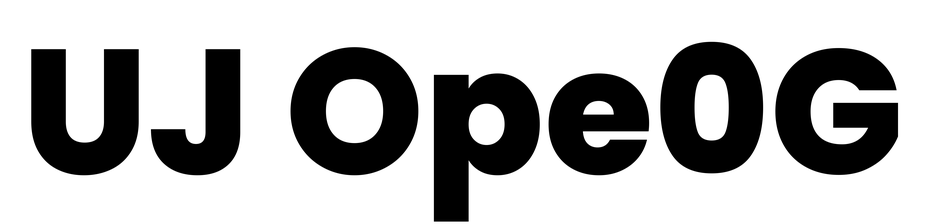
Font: Poppins-ExtraBold